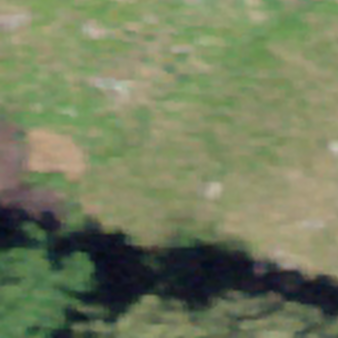
Label: other